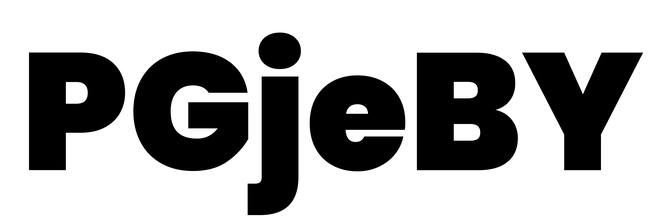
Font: Poppins-Black